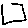
Label: square